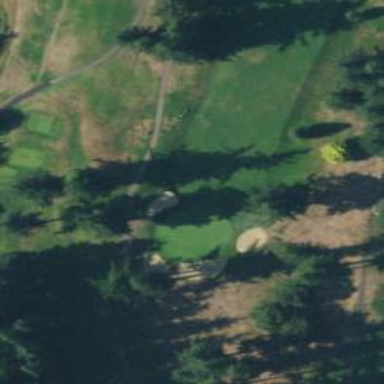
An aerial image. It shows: View of golf hole.